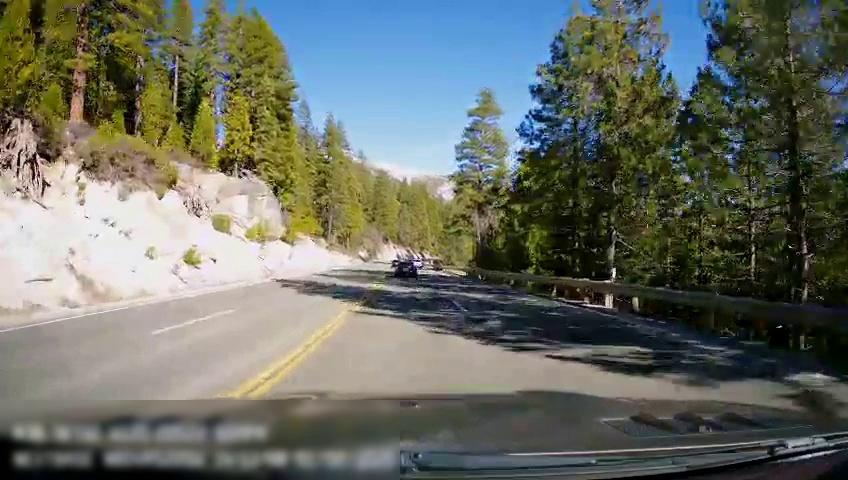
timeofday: Day
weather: Sunny
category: Drivable Space
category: Vehicles | Car
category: Vehicles | SUV
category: Lanes | Current Lane
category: Lanes | Current Lane
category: Lanes | Alternate Lane
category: Lanes | Opposite Lane
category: Lanes | Opposite Lane